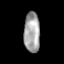
Tissue: skin
Cell type: Fibroblasts
Senescence score: 0.6861
Nuclear area (px): 624
Mean DAPI intensity: 165.476